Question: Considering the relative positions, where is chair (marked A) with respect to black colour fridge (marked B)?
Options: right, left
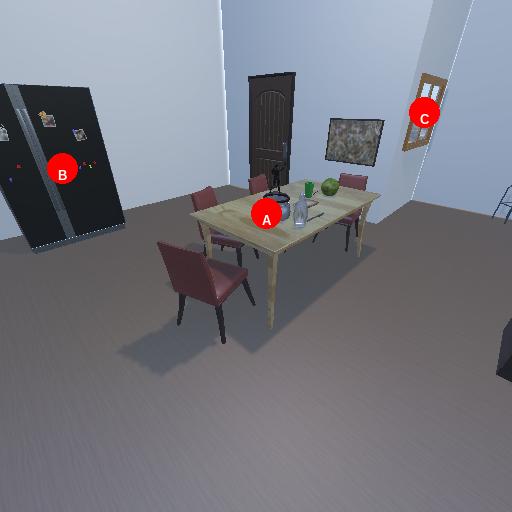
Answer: right